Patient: sex M, age 52
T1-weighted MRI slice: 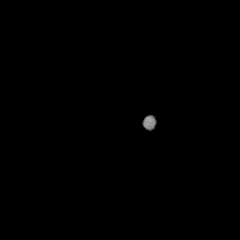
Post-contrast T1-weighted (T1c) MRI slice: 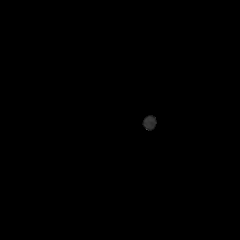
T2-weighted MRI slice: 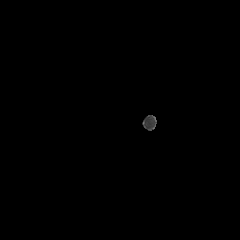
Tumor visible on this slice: no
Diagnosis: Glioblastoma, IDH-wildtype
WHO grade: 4